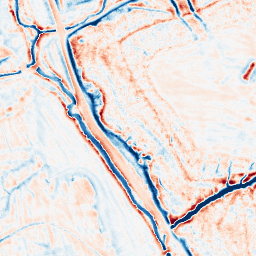
Category: edge_preserving
Decomposition family: bilateral
Decomposition parameters: d: 15
sigma_color: 75
sigma_space: 75
Upsampling method: quartic
Upsampling parameters: scale: 4
Upsampling scale: 4